Question:
Hello, Does anuone knows how can I remowe the null values corresponding to the description of the same product key? So, I have one product Key and its description in each language.
I'm trying to use the coalesce function, but it doesnt return me anything.
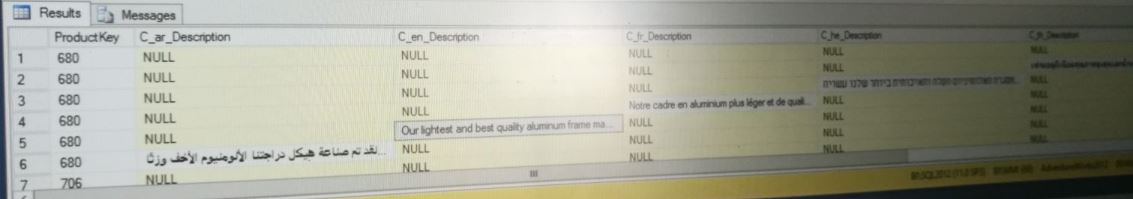
Answer: It looks like you want to combine the rows together for each ProductKey.
So instead of 5 lines, each with a single column populated, you want one line, with all 5 columns populated.
Do it like this:
'''
Select Distinct T.ProductKey, C1.Column1, C2.Column2, C3.Column3 from MyTable T
left join MyTable C1 on C1.ProductKey = T.ProductKey and C1.Column1 is not null
left join MyTable C2 on C2.ProductKey = T.ProductKey and C2.Column2 is not null
left join MyTable C3 on C3.ProductKey = T.ProductKey and C3.Column3 is not null
'''
Just replace "MyTable" above with your table name, and "Column1, Column2, Column3" with the names of the columns your data is in.
Pretend that each column is on its own separate table, and you need to use joins to connect all the tables back to your master set of ProductKeys.
Think about it in sets:
Basically you are going to make one master list of the keys that is distinct/unique (step 1), and then do a new left join for each column you want to attach to the master list (step 2), and as part of the joins, tell it to get the non-NULL values and ignore the NULLs.